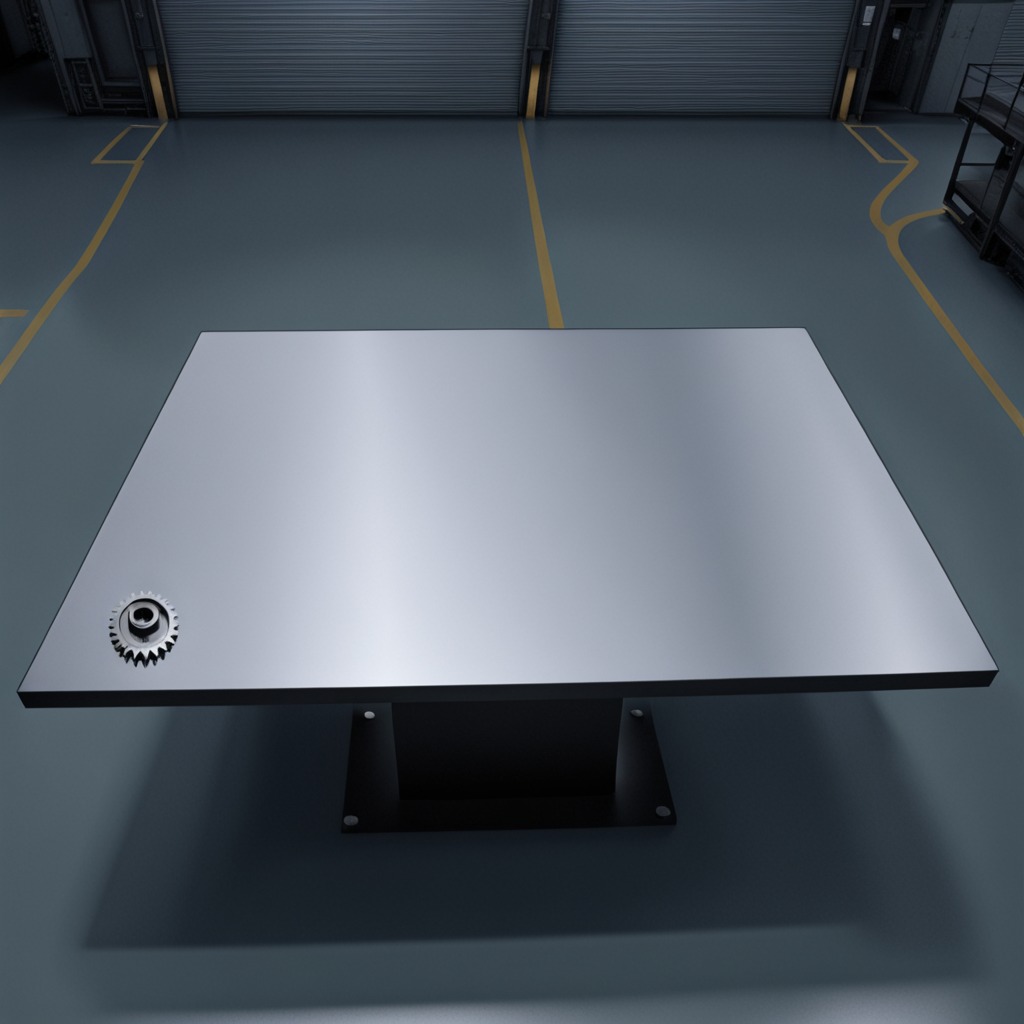
A steel gear with teeth is lying on a clean empty table in a basement in the evening.